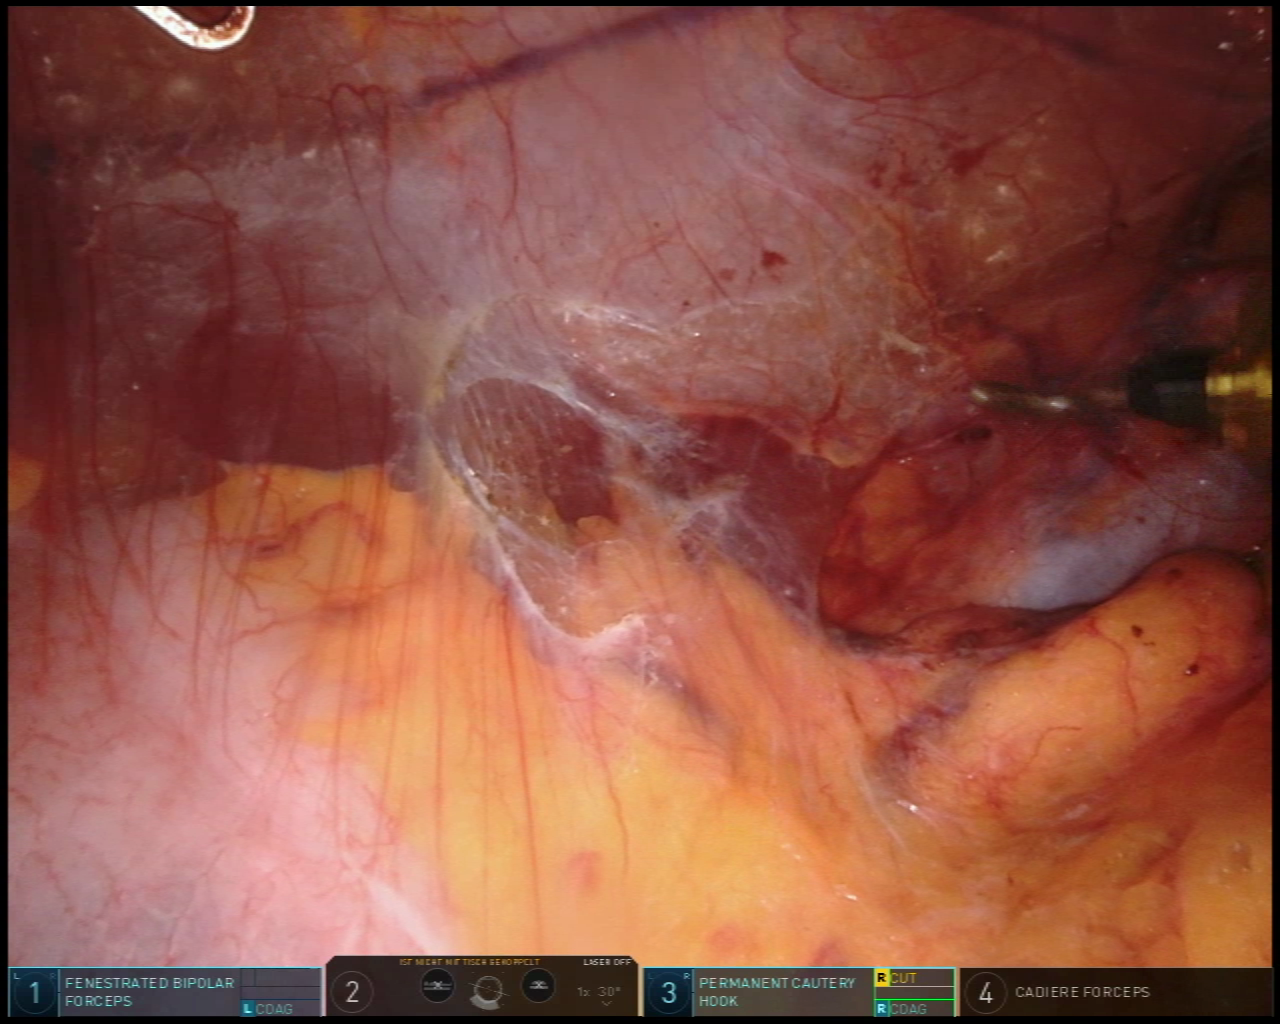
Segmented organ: abdominal_wall
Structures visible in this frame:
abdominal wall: yes
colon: yes
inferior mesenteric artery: no
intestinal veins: no
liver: no
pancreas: no
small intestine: no
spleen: no
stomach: no
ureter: no
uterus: no
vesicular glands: no